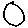
Label: circle